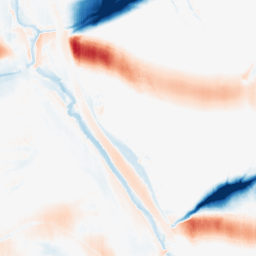
Category: morphological
Decomposition family: morphological_ellipse
Decomposition parameters: operation: average
width: 50
height: 10
Upsampling method: cubic_mitchell
Upsampling parameters: scale: 8
Upsampling scale: 8